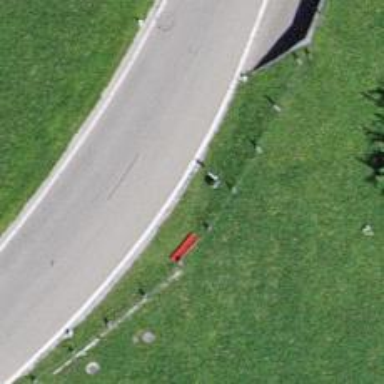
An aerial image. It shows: Bus stop with platform for public transport.